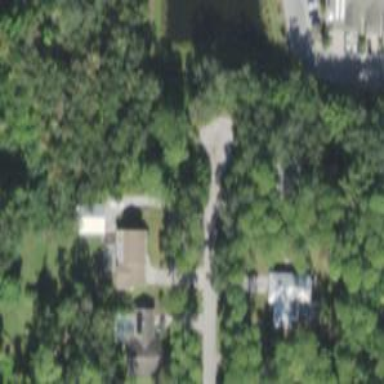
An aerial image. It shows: Residential road.